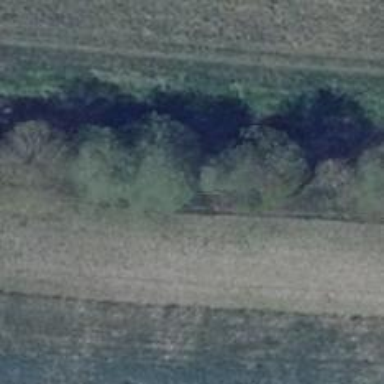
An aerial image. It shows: Row of trees in natural setting.